Question: I am new to MIT App inventor and I am trying to create a Listpicker with a bunch of names and display them when the Listpicker is clicked. Then when a particular element in the Listpicker is selected it will display more information on that element. I also want to be able to then hide that text once I am done reading it.
This is what I have so far. The list of names comes up but when I click on a name it just goes back to the screen.

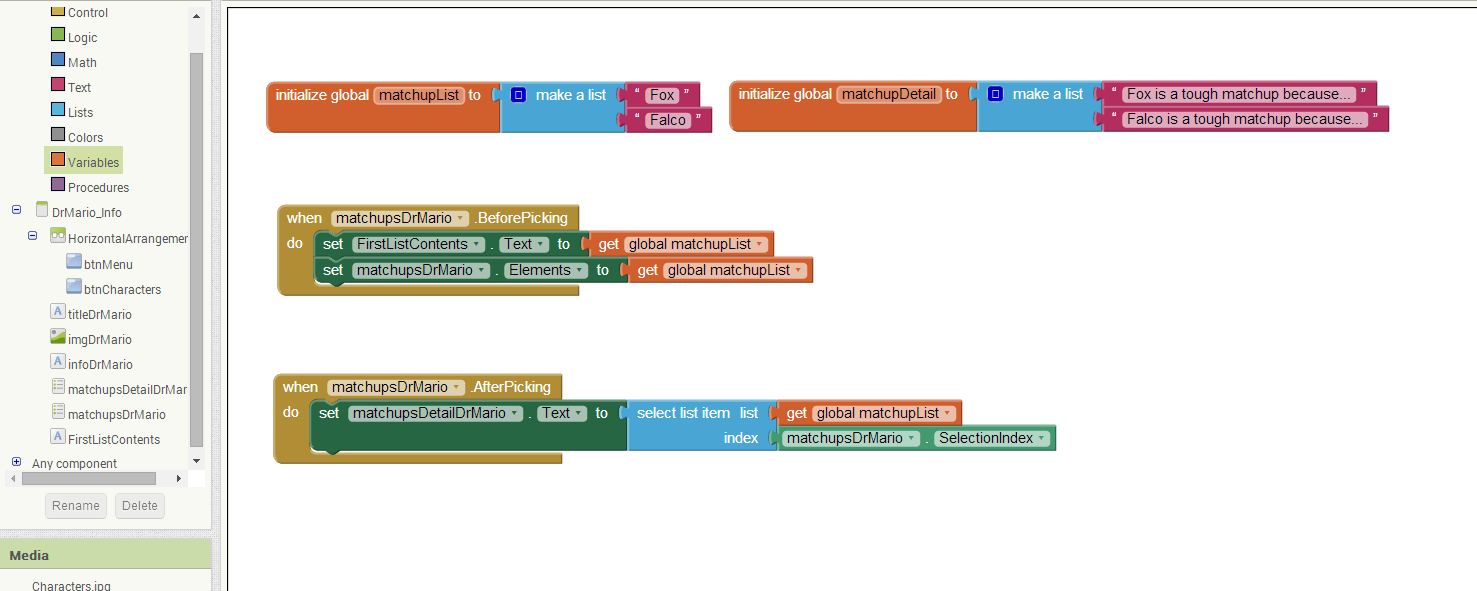
Answer: you can get the corresponding item from list matchupDetail with the block using the selection index of the listpicker
in the AfterPicking event just use the following blocks:
'''
set MatchupsDetailDrMario.Text to select list item get global matchupDetail
matchupsDrMario.SelectionIndex
'''